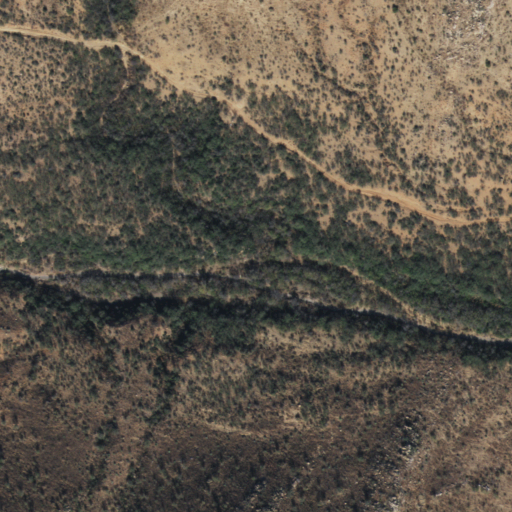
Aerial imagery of valley in Arizona named Thomas Canyon containing grassland, shrub, woody wetlands, and evergreen forest